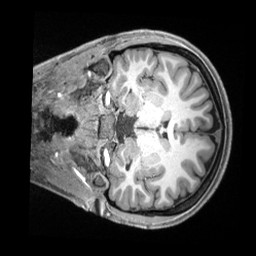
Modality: T1w
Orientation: coronal
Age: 25
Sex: female
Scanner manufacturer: siemens
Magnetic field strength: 3 T
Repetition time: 2.4 s
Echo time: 0.00226 s